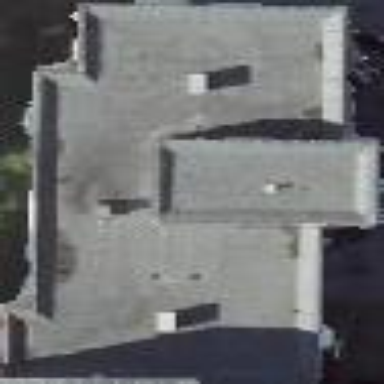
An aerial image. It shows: Apartment building with flat roof.